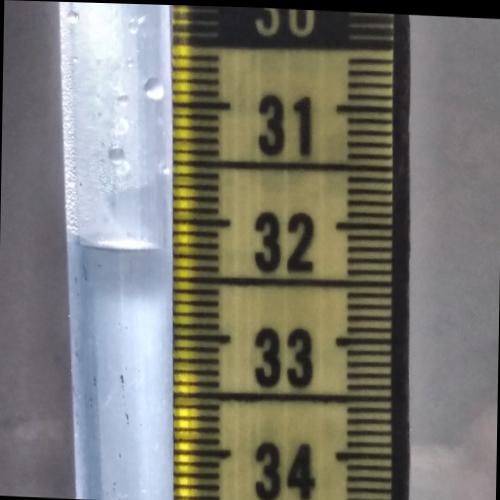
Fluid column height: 32.2 cm